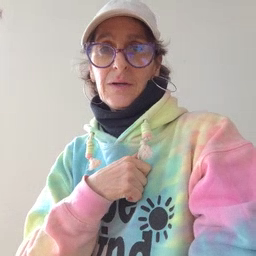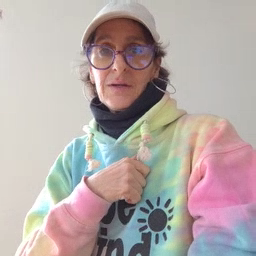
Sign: who